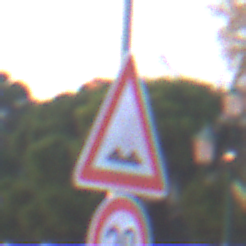
Verkehrszeichen: UnebeneFahrbahn
Zusatzzeichen unten: Geschwindigkeit20
Umgebung: Outdoor, Urban
Tageszeit: SunriseSunset
Wetter: Clear
Licht: Natural
Jahreszeit: NotSpecified
Kontrast: MediumContrast